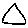
Label: triangle